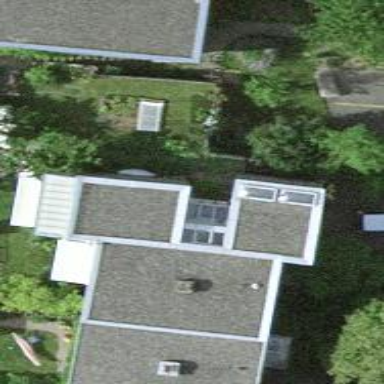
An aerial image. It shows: Flat-roofed residential building.